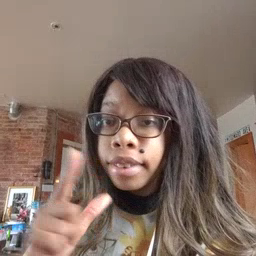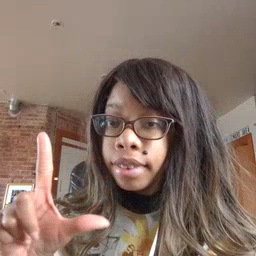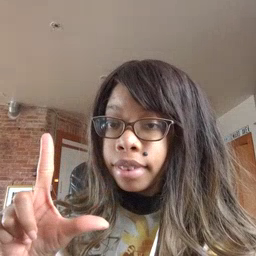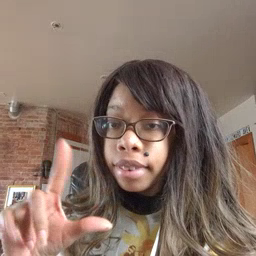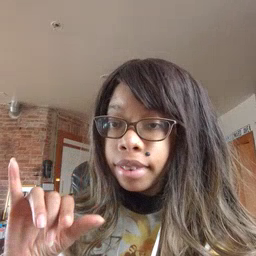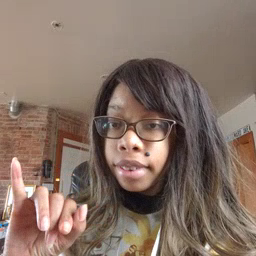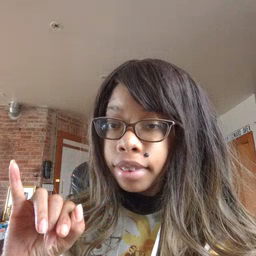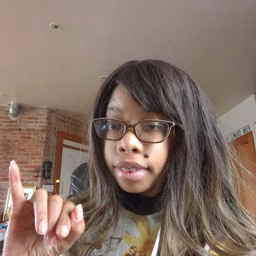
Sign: lips